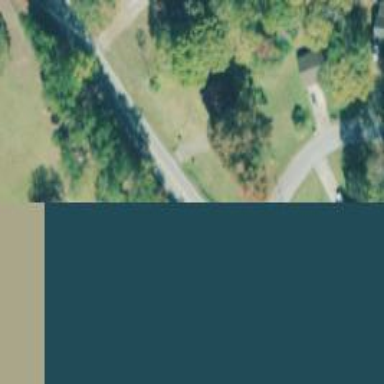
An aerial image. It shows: Driveway.